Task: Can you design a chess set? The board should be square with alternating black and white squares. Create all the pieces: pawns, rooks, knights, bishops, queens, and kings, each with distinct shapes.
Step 1781:
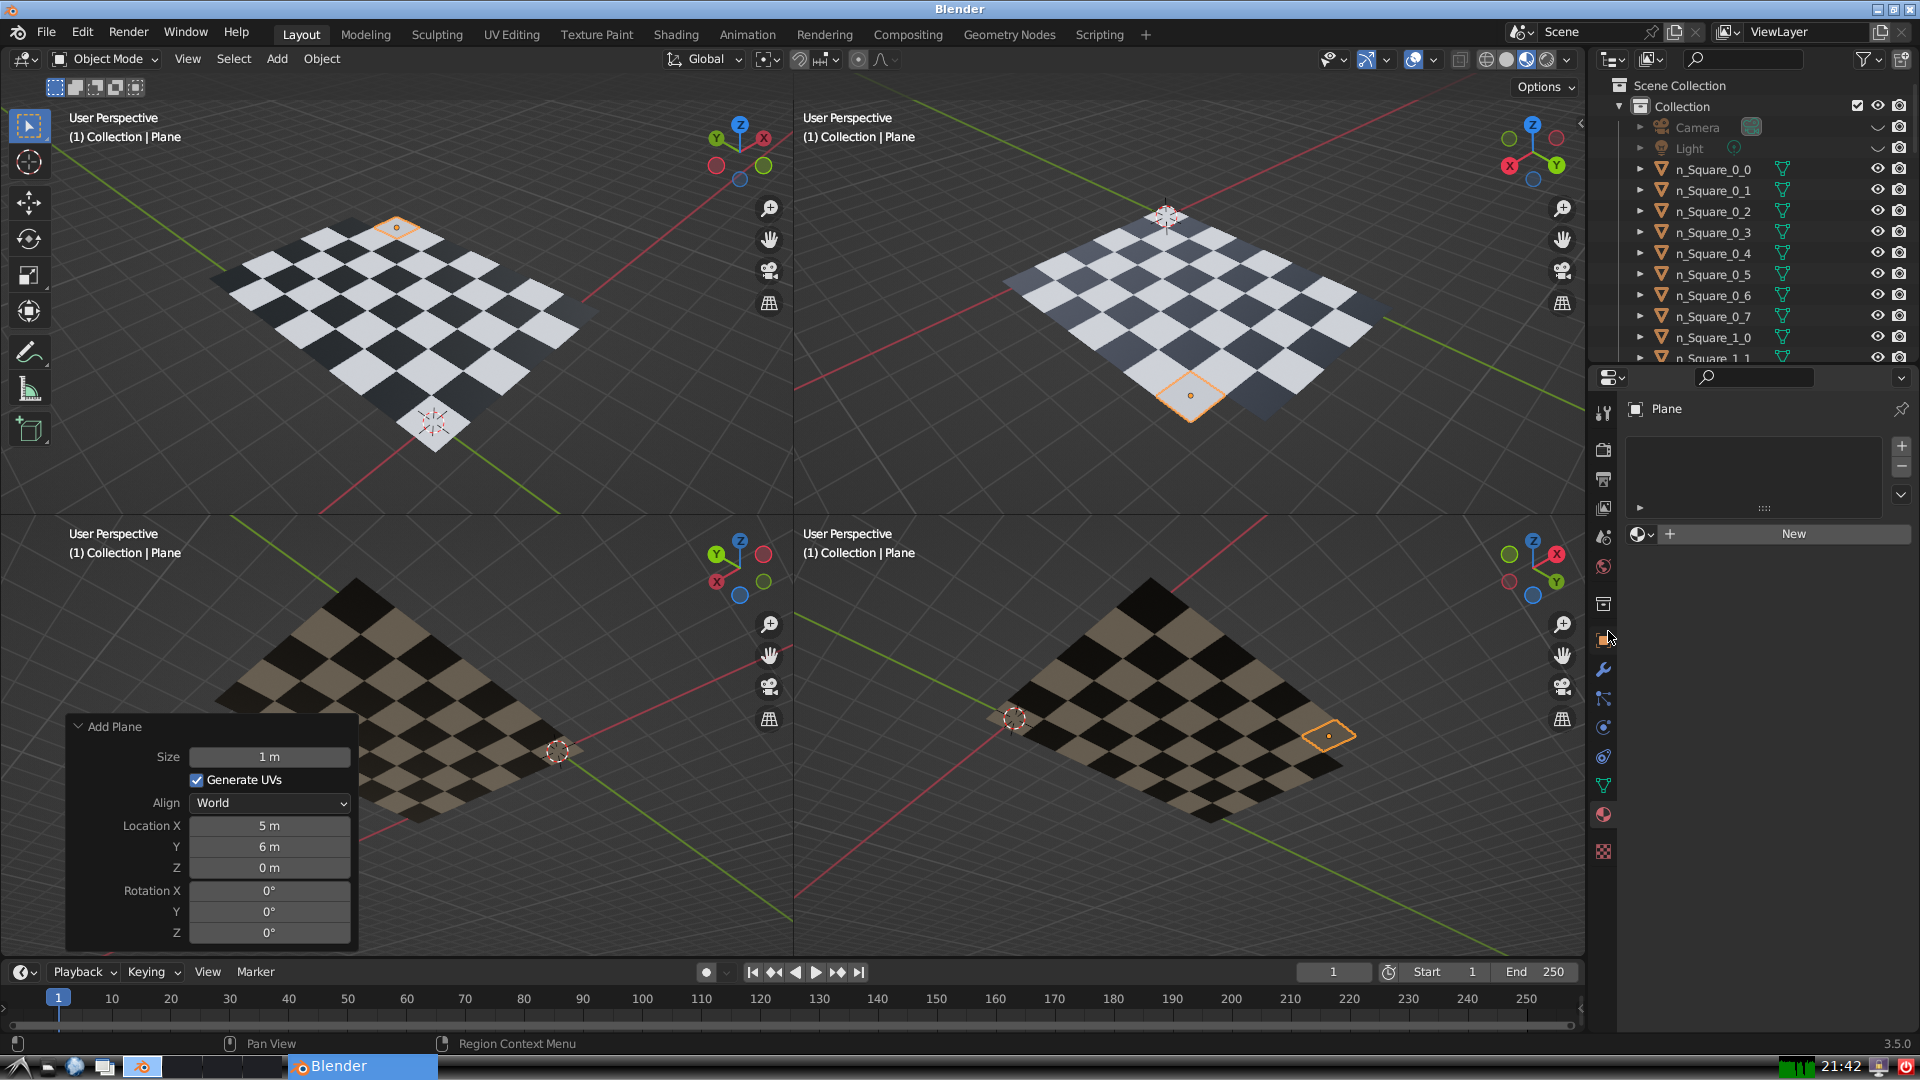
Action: click: no